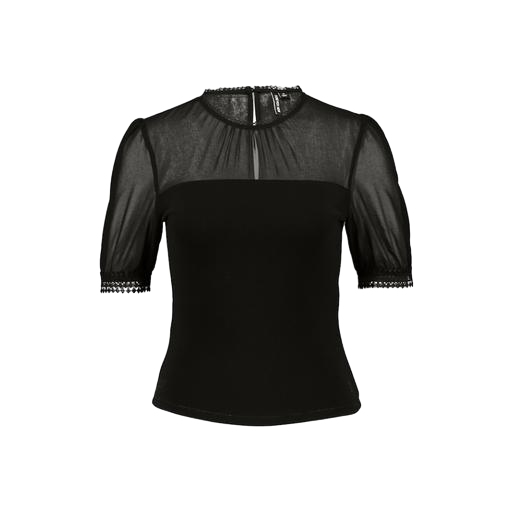
black lacey mesh-paneled top, black mesh-paneled t-shirt, short-sleeve top only macy, white background